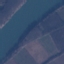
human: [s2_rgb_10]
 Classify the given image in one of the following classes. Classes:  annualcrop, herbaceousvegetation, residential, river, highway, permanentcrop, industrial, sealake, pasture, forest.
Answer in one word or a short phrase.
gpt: River